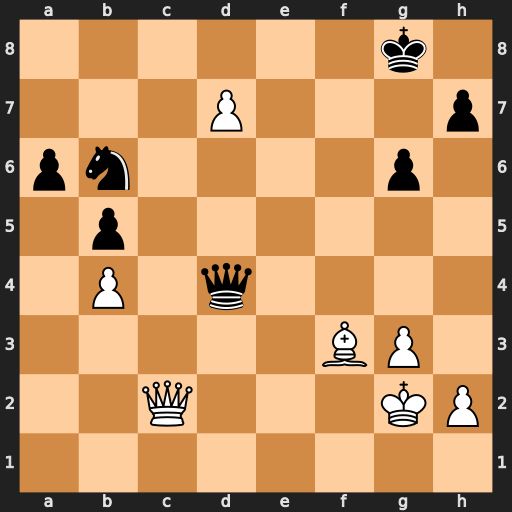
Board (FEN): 6k1/3P3p/pn4p1/1p6/1P1q4/5BP1/2Q3KP/8
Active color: w
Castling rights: -
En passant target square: -
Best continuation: Qc8+ Kg7 d8=Q